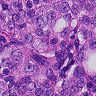
Metastatic tissue present: yes